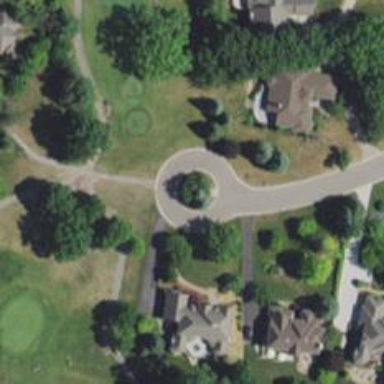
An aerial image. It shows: Turning loop on the road.